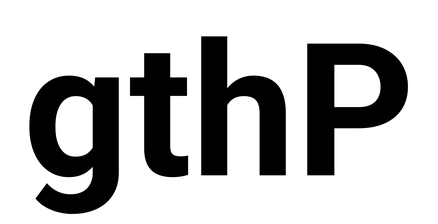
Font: Roboto_Bold